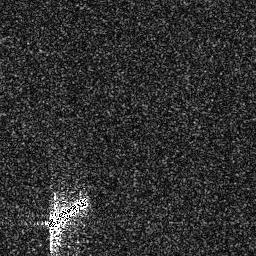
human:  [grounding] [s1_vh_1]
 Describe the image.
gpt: In the satellite image, there is  <ref>1 large ship </ref> <box>[[16, 75, 34, 92, 0]]</box> located at bottom left.